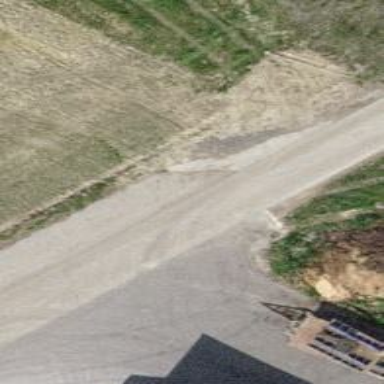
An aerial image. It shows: Service road with grade1 tracktype.